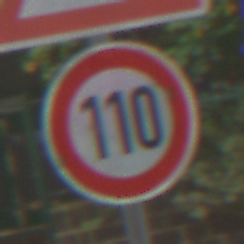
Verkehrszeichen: Geschwindigkeit110
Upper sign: SchneeOderEisglaette
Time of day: MorningAfternoon
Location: Outdoor (Urban)
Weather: Overcast
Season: NotSpecified
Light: Natural